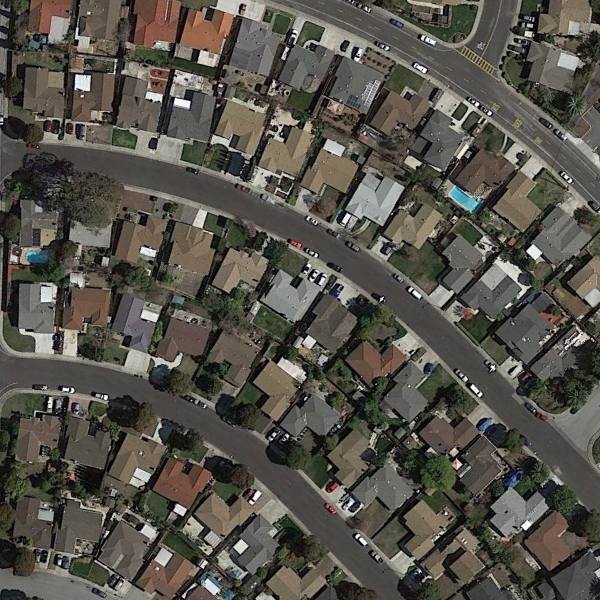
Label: DenseResidential